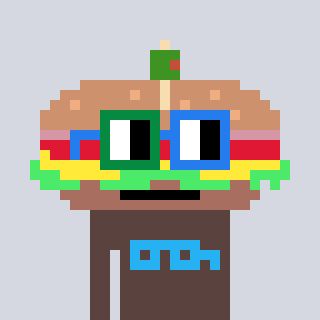
a pixel art character with square green and blue glasses, a sandwich-shaped head and a darkbrown-colored body on a cool background